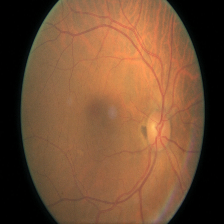
Diabetic retinopathy grade: Moderate